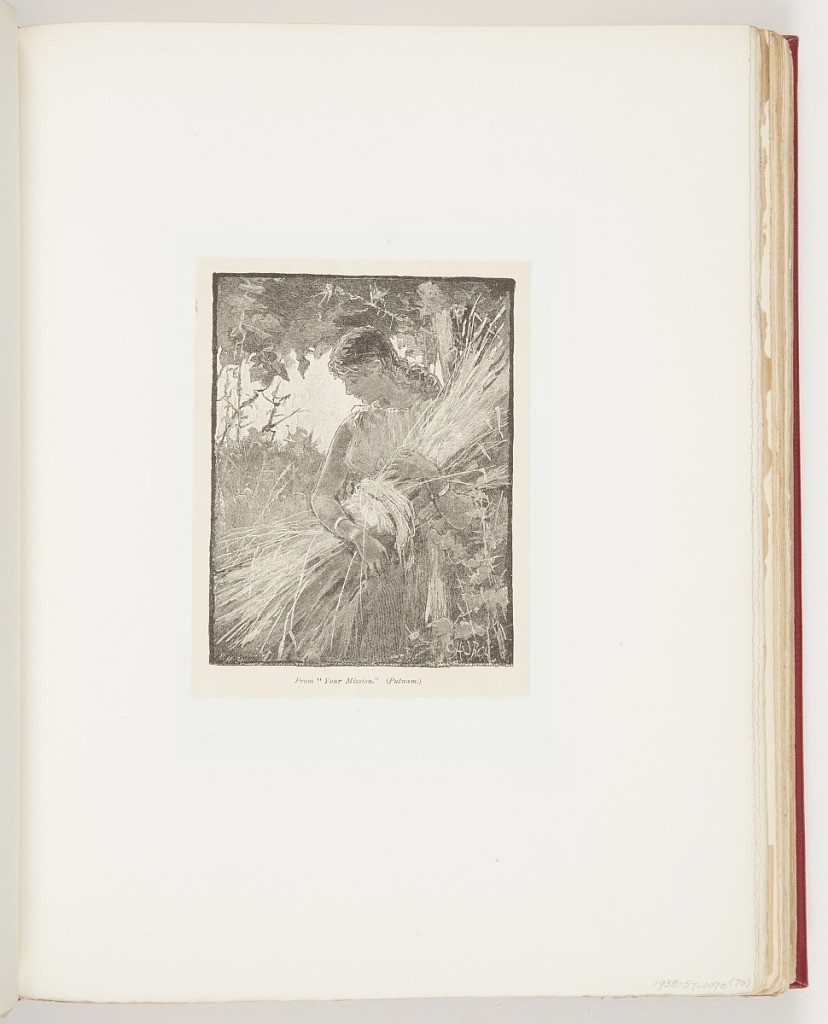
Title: From "Your Mission." (Putnam.), Illustration for Publisher's Weekly (XX, No. 21-22, November 1881, p. 673)
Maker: Frederick Stuart Church, American, 1842–1924
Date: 1881
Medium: Etching on paper
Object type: Ephemera
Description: Center, figure with head turned down, holding a bushel of hay. Vegetation throughout background.